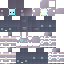
A female skeleton skin with dark skin, wearing brown bald dressed in a blue hoodie and brown pants, featuring a closed mouth.